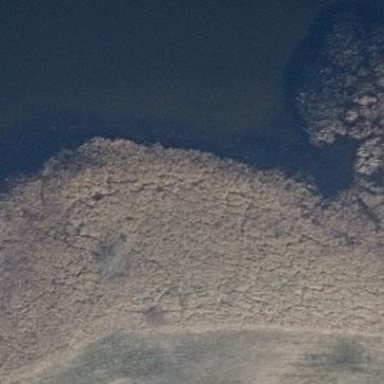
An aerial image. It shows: Wetland area characterized by wet meadow.